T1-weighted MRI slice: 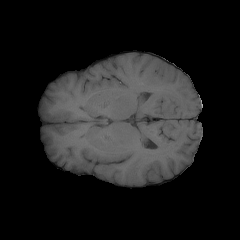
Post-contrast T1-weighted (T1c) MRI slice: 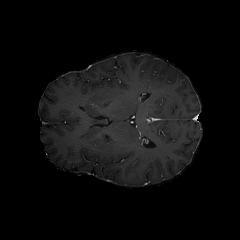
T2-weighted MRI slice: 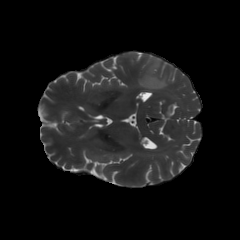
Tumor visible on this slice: yes